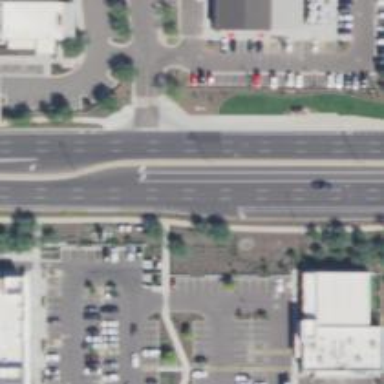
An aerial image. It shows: Secondary road with asphalt surface.